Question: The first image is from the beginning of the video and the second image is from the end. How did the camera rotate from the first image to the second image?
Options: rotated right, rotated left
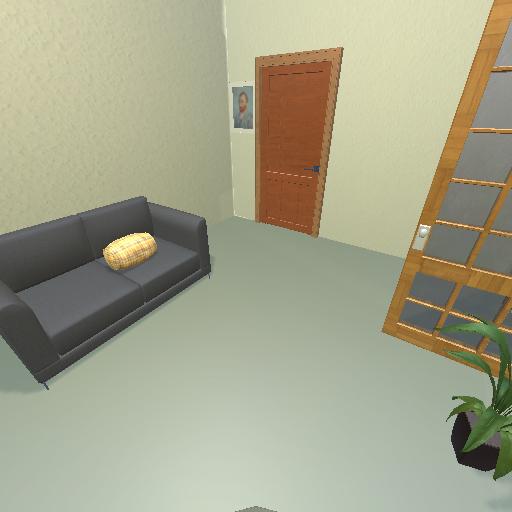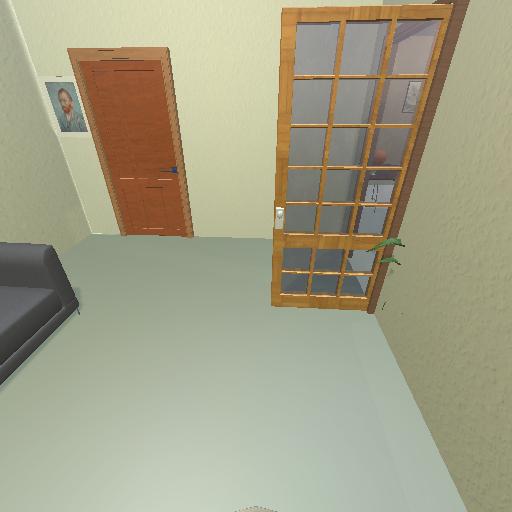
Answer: rotated right